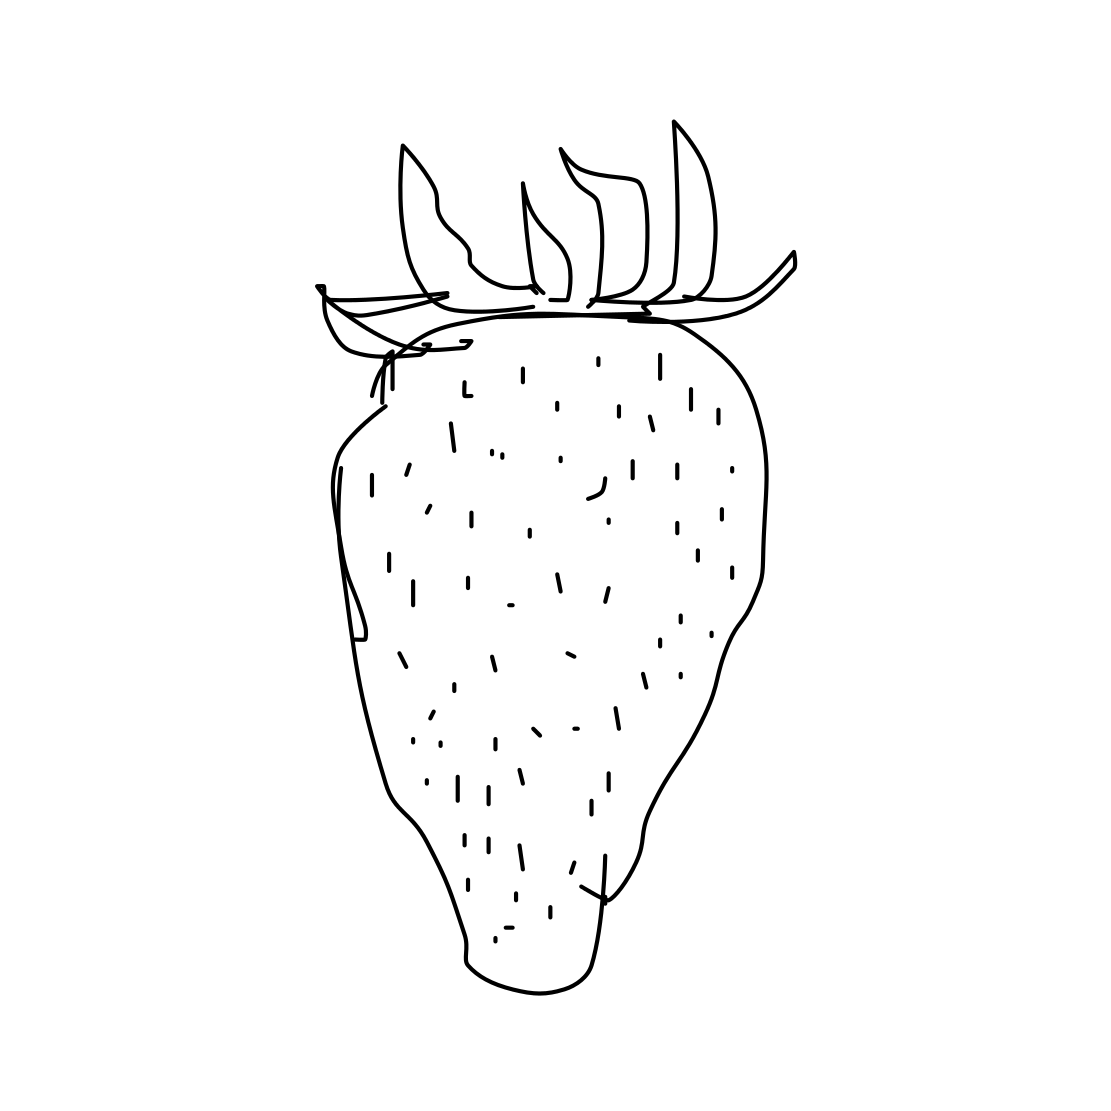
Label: strawberry